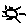
Label: sun